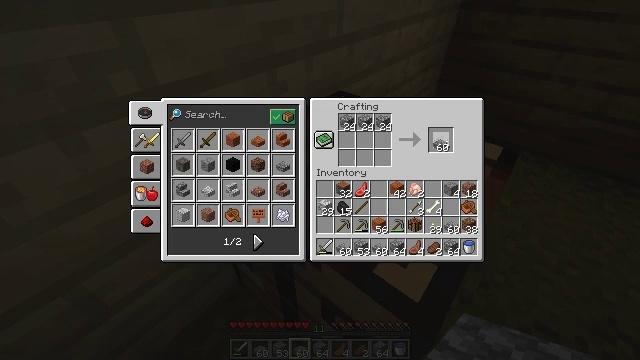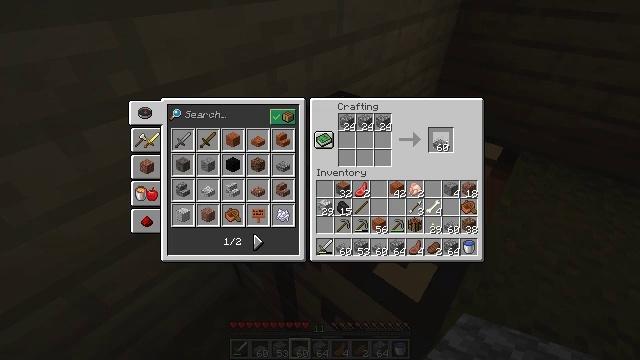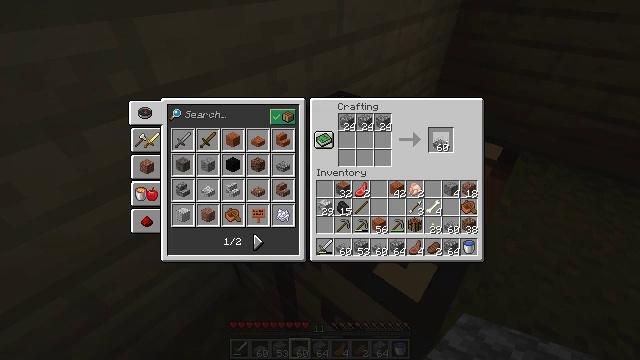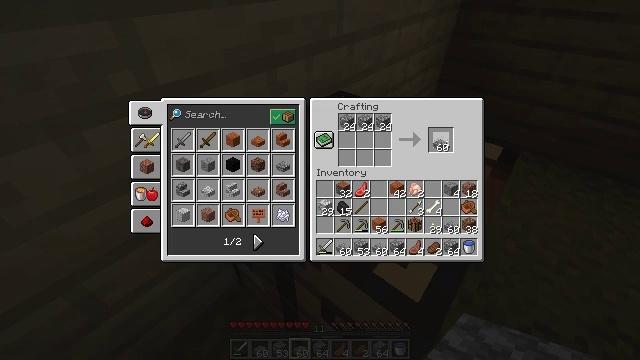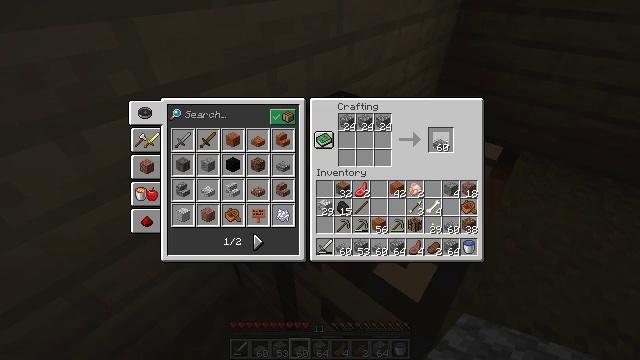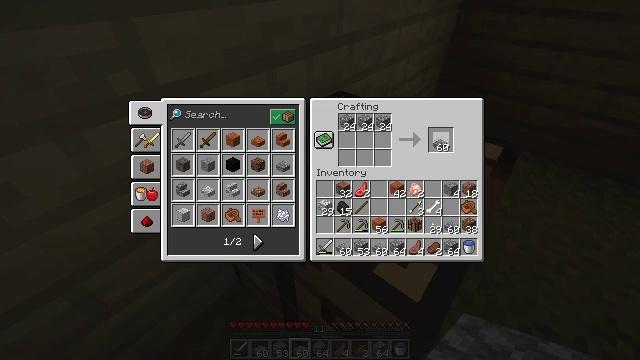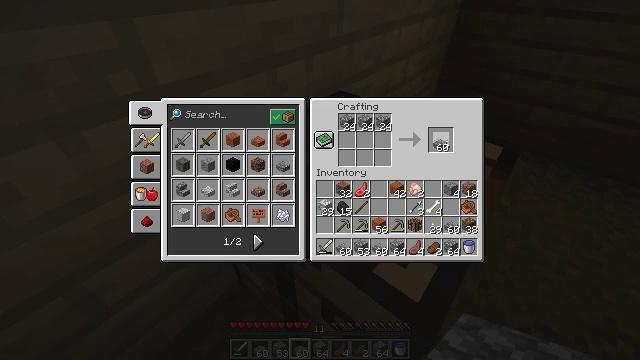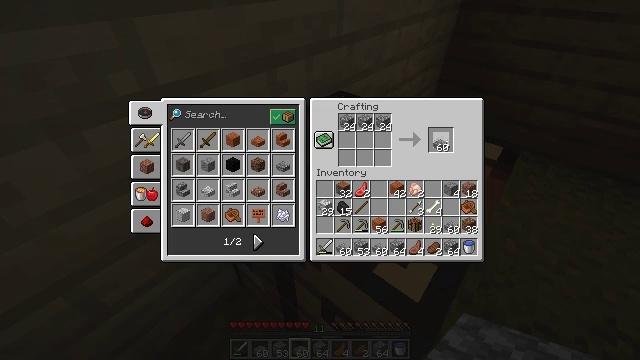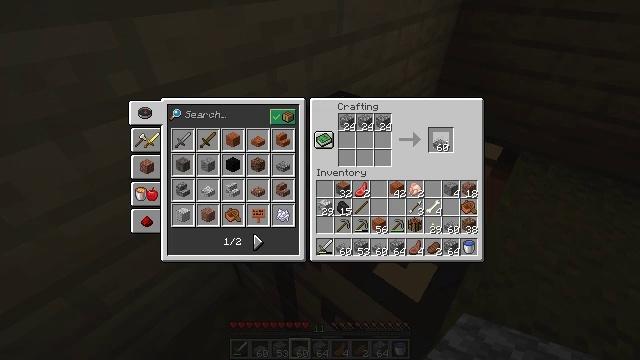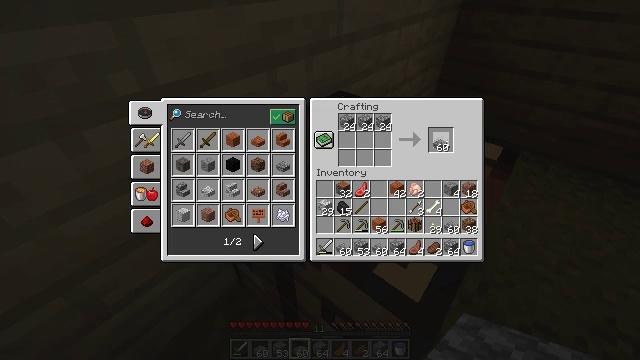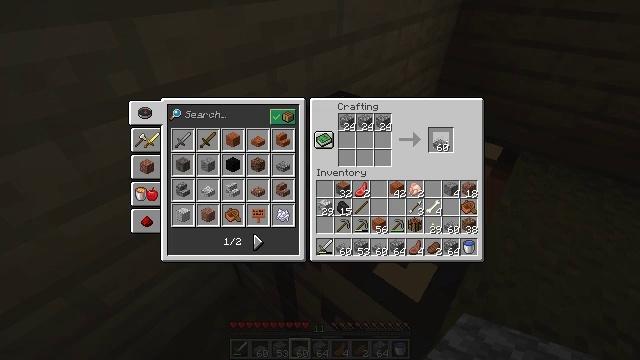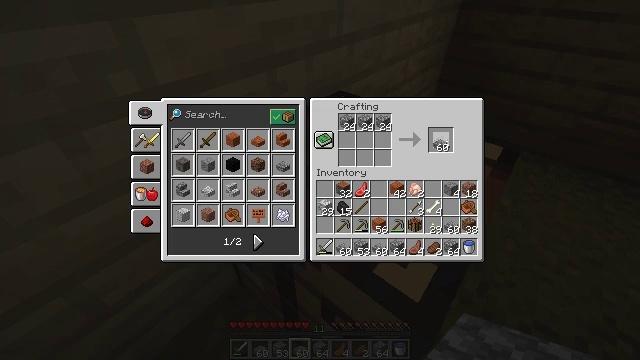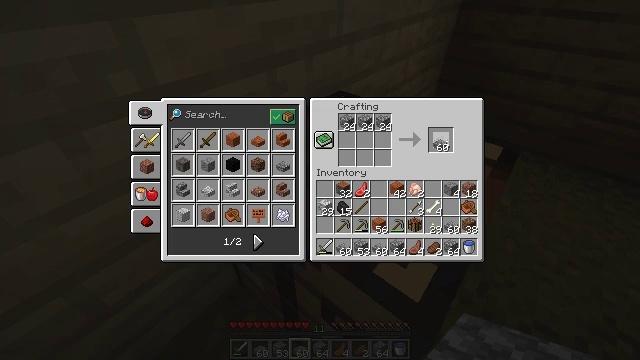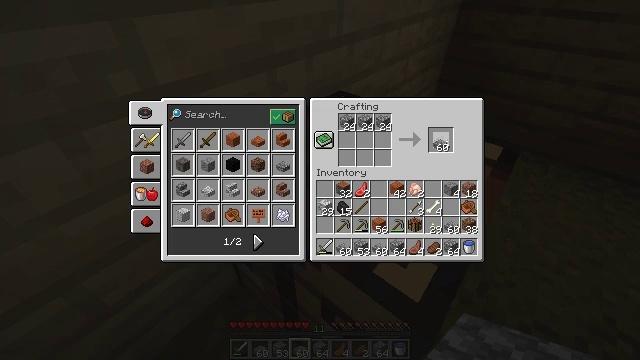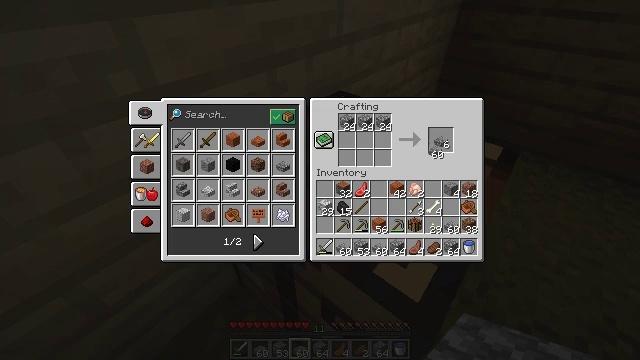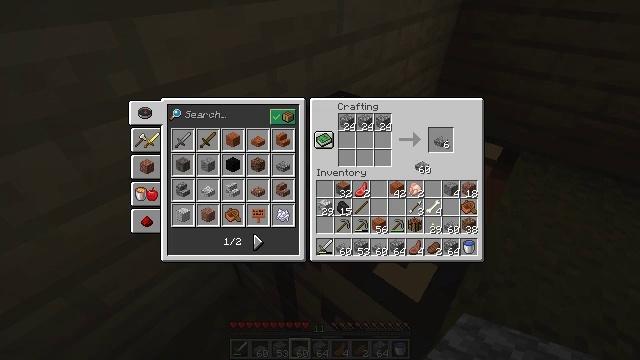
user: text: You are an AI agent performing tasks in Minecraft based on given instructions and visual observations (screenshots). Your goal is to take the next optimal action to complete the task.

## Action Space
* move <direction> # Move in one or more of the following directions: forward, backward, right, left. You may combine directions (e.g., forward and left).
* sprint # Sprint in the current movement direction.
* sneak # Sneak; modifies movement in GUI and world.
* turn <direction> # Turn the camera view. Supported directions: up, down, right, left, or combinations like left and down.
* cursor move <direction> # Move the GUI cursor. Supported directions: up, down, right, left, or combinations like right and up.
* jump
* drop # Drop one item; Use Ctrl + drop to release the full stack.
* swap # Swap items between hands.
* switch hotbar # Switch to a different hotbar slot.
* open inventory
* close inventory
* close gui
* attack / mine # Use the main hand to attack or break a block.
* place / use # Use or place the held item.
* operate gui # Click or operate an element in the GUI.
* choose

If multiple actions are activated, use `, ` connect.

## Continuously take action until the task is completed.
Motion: motion action
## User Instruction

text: Combine cobblestone in the crafting table to get a cobblestone slab.
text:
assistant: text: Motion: operate gui
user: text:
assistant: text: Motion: no_op
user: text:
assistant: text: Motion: no_op
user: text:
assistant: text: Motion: no_op
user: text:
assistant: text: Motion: no_op
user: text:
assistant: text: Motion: no_op
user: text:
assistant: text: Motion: no_op
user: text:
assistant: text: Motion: operate gui
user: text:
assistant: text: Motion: operate gui
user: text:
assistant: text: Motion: operate gui
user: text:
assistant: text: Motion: no_op
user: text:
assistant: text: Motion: no_op
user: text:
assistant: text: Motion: no_op
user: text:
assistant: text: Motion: no_op
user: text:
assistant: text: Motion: cursor move left and down
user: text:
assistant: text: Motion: cursor move left and down
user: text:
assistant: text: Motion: cursor move left and down
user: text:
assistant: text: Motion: cursor move down
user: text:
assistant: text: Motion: cursor move down
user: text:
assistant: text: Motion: cursor move down
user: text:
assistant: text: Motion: no_op
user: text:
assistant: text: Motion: no_op
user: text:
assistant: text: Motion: no_op
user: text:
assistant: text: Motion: no_op
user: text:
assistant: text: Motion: no_op
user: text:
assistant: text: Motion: no_op
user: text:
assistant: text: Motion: no_op
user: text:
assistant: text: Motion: no_op
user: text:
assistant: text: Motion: no_op
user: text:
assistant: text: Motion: no_op